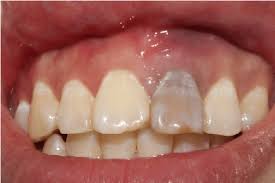
Condition: Tooth Discoloration